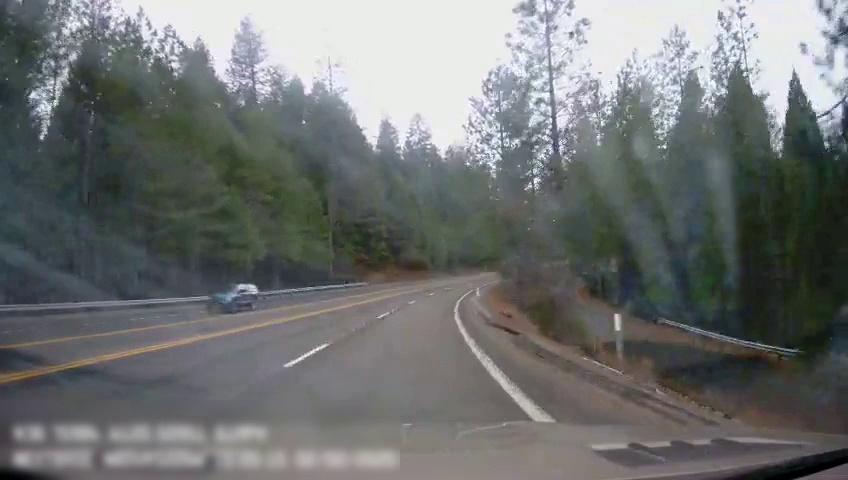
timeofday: Day
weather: Cloudy
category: Drivable Space
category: Drivable Space
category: Vehicles | SUV
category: Lanes | Opposite Lane
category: Lanes | Opposite Lane
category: Lanes | Opposite Lane
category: Lanes | Alternate Lane
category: Lanes | Current Lane
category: Lanes | Current Lane